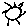
Label: sun